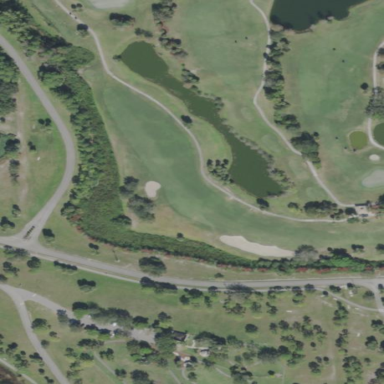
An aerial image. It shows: Picturesque scene of golf course with lateral water hazard.